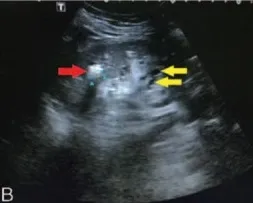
Color ultrasonography examination. Right kidney stone (a single hyperechoic nodule of 11 mm x 8 mm with acoustic shadow, represented by a red arrow), right kidney cysts (represented by yellow arrow).
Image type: radiology (ultrasound)